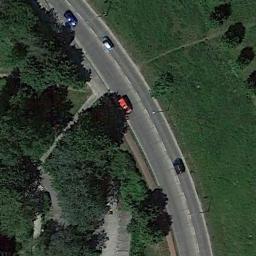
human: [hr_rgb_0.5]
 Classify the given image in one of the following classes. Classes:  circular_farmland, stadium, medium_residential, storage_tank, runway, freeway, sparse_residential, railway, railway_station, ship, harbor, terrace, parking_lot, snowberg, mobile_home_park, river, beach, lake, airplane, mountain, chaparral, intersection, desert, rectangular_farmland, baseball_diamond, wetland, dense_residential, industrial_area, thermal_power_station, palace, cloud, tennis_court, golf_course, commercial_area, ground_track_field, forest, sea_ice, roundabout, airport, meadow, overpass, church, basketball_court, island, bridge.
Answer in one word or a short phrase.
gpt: freeway